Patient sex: M
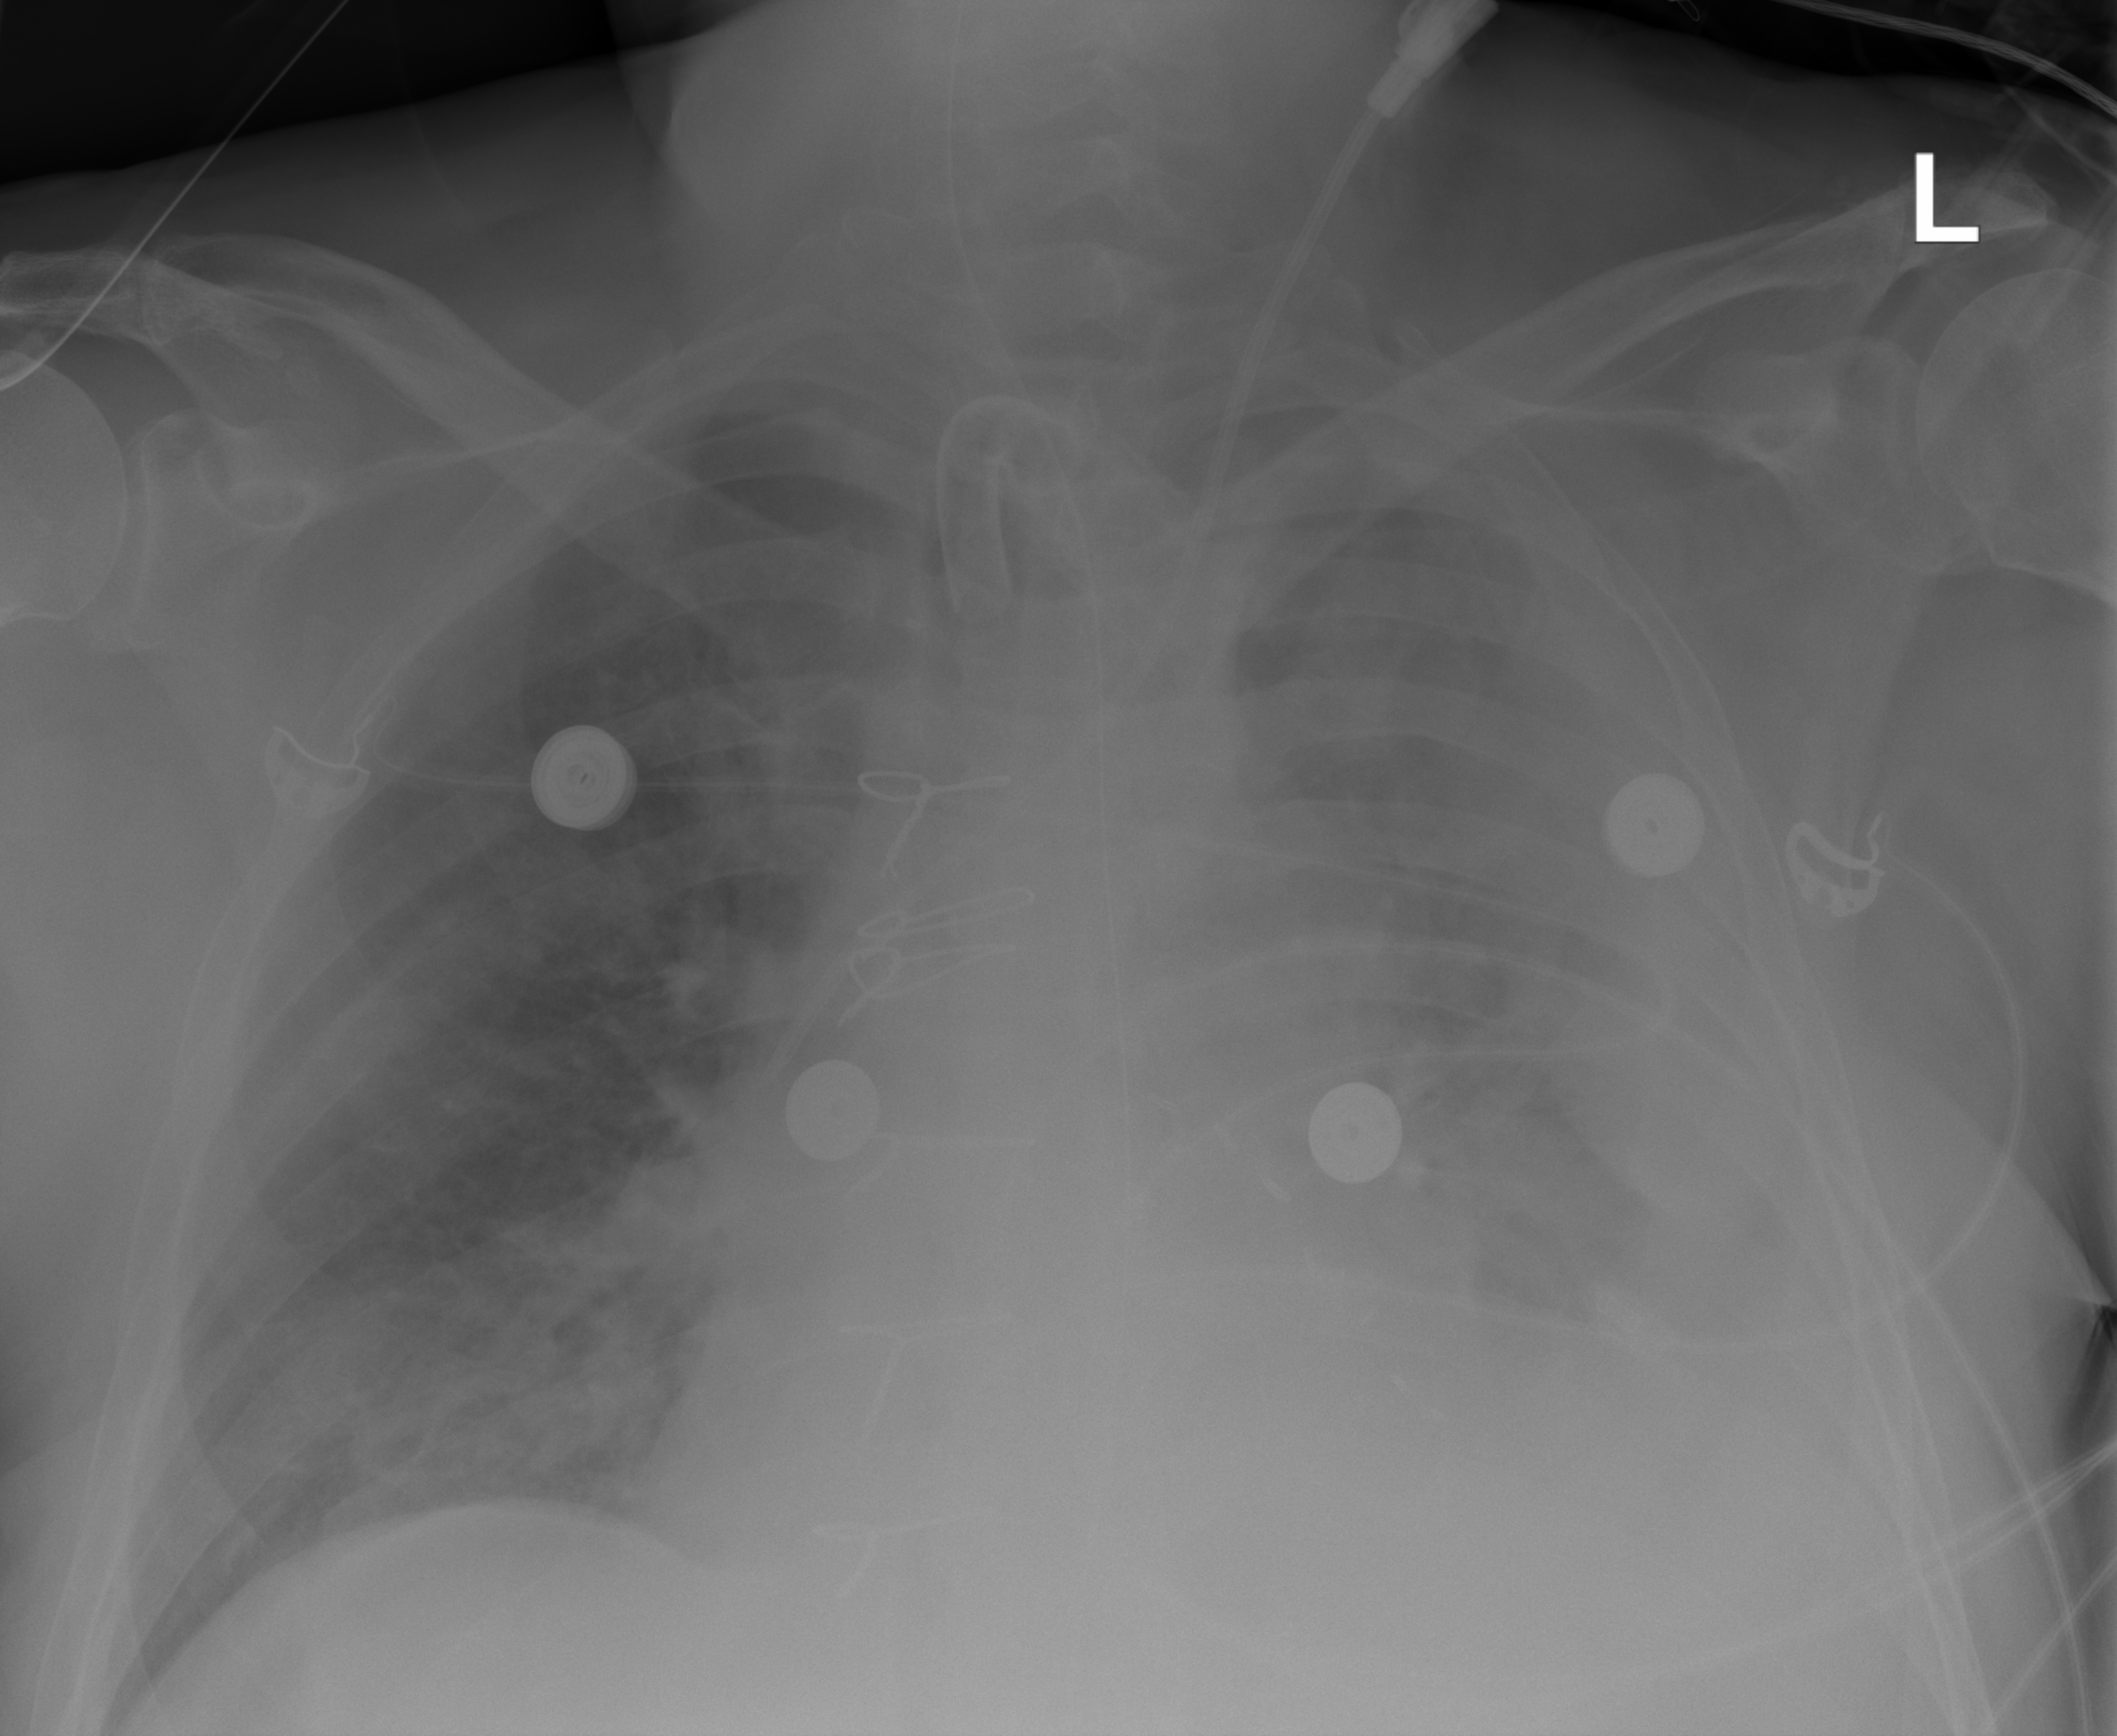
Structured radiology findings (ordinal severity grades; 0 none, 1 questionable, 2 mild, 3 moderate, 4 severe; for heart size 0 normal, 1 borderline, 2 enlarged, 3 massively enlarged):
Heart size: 2
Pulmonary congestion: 2
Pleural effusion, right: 0
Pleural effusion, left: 3
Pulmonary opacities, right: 2
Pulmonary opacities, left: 1
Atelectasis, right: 2
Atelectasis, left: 3